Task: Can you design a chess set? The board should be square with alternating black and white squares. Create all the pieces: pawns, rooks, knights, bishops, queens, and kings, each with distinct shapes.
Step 242:
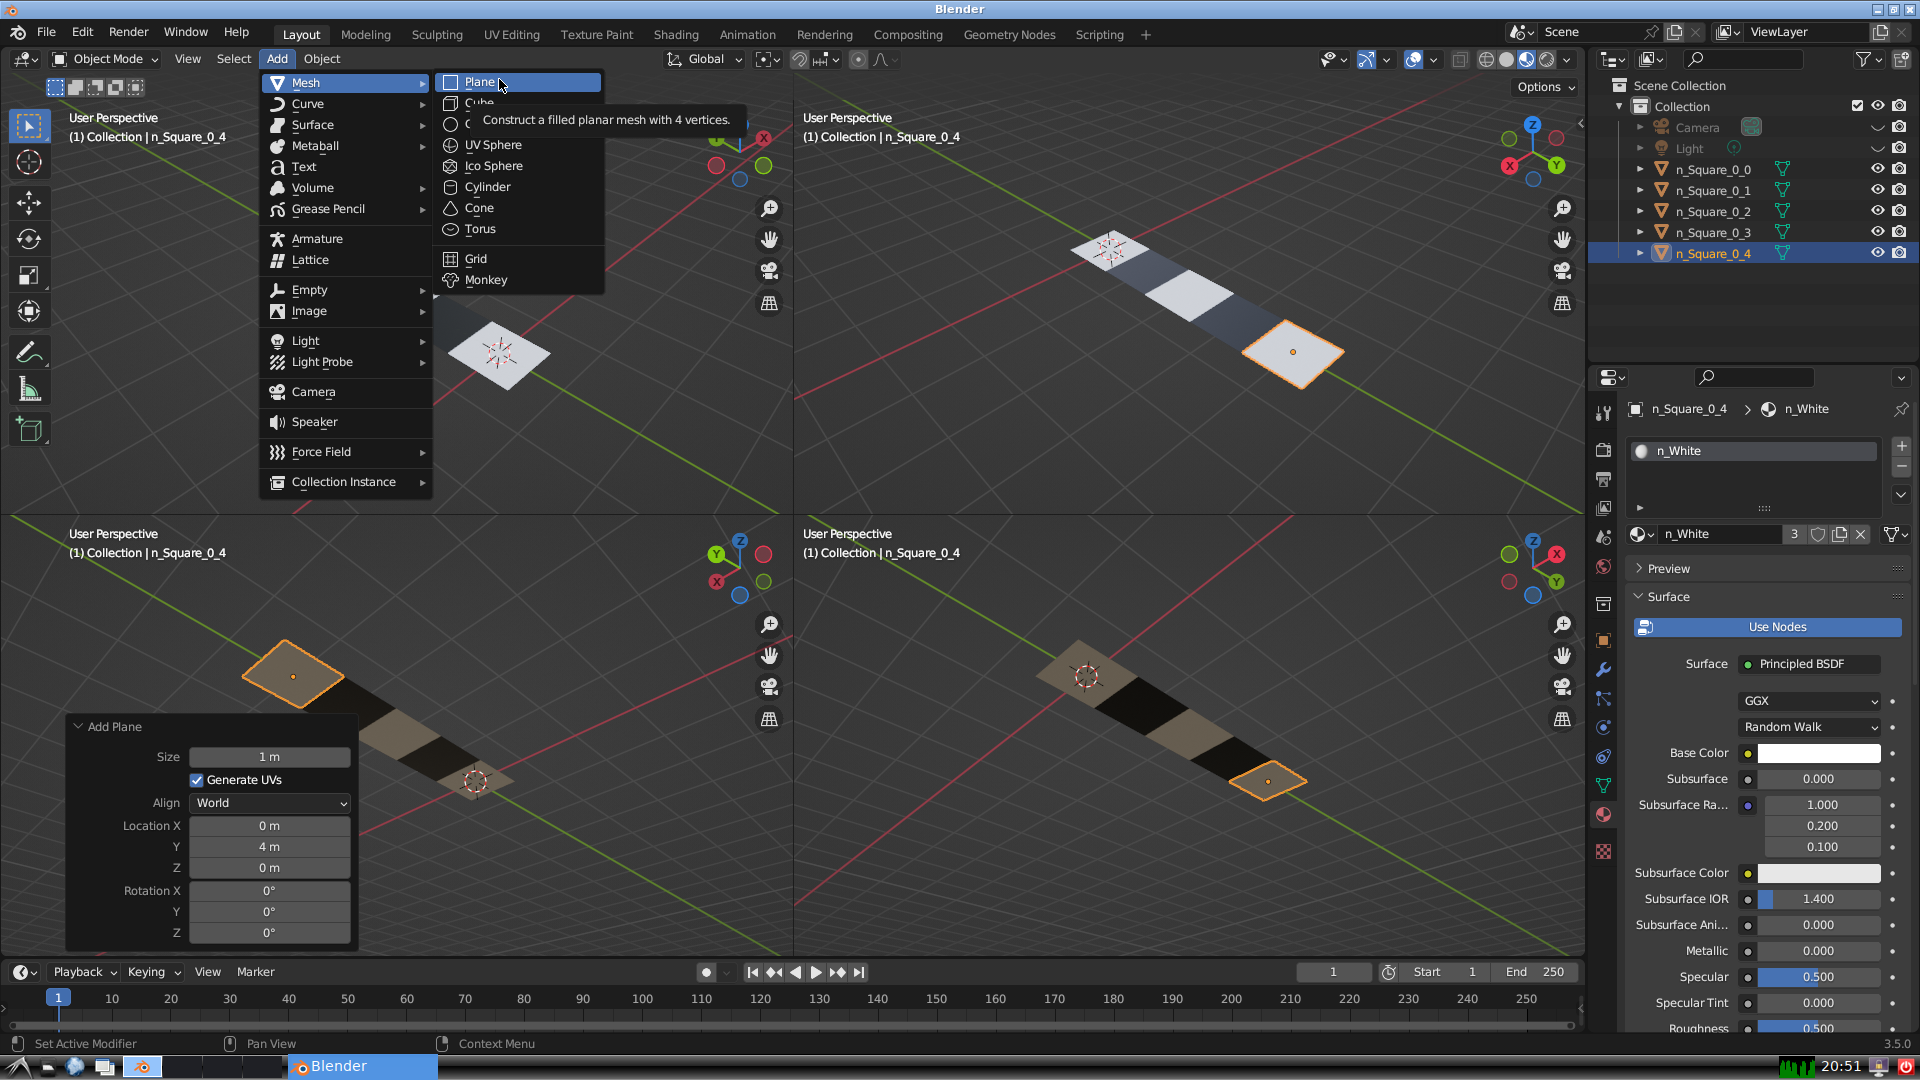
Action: click: no